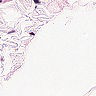
Metastatic tissue present: no